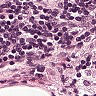
Metastatic tissue present: no